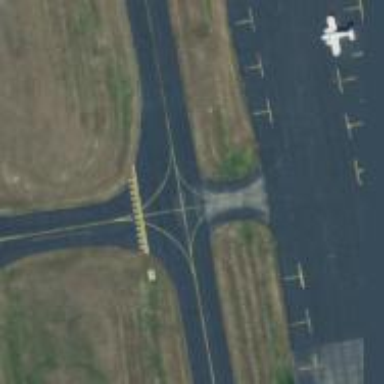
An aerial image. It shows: View of taxiway at the airport.